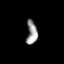
Tissue: lung
Cell type: Endothelial cells
Senescence score: 0.6924
Nuclear area (px): 247
Mean DAPI intensity: 153.393